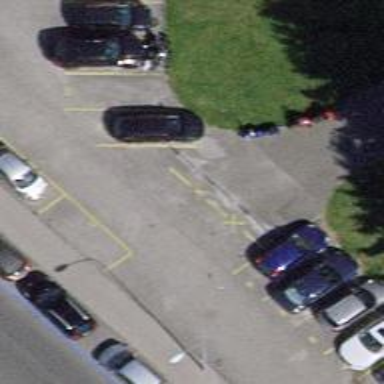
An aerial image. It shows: Road serving as parking aisle.